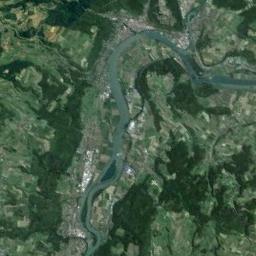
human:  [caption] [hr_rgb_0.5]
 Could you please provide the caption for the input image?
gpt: The river is surrounded by trees .

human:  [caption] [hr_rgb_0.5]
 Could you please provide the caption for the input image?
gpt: The deep blue river goes through the mountainous area covered with vegetation and some residential areas are next to the river .

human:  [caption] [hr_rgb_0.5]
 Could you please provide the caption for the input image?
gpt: A crooked turquoise river with oasis on the river, Bustling cities and green and tan mixed fields on both sides of the bank .

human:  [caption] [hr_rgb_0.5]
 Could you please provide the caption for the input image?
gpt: The river goes through trees and grass .

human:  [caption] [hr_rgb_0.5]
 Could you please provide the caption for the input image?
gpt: There are green forests and meadows around the river .